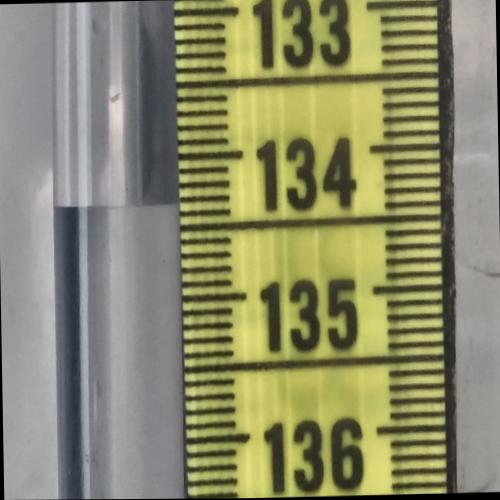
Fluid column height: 134.3 cm